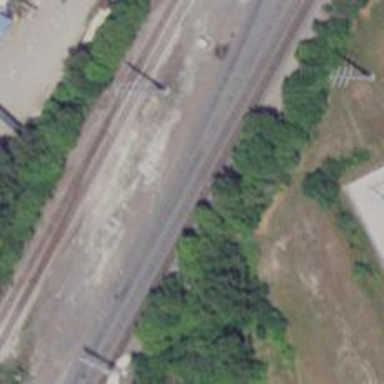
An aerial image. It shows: Railway track.